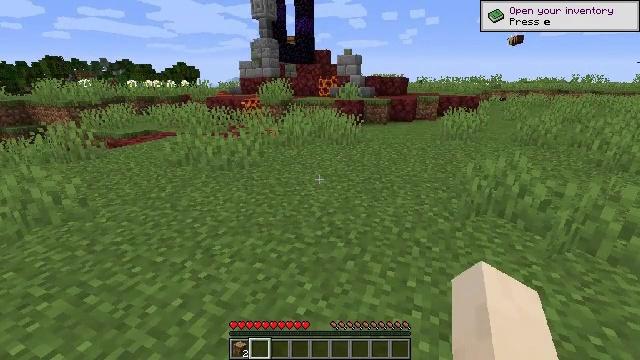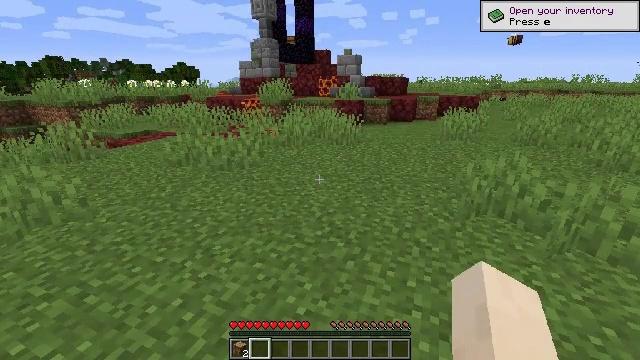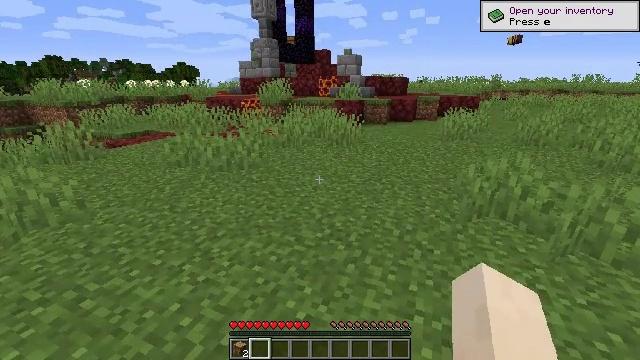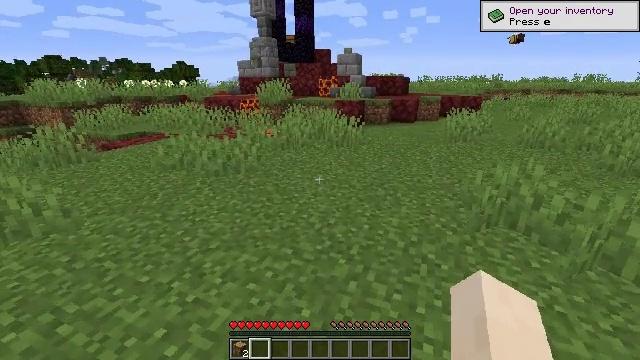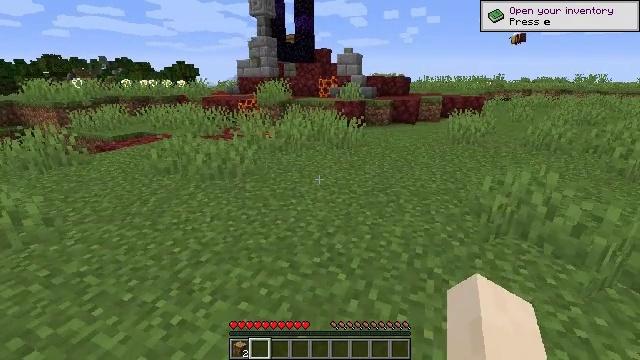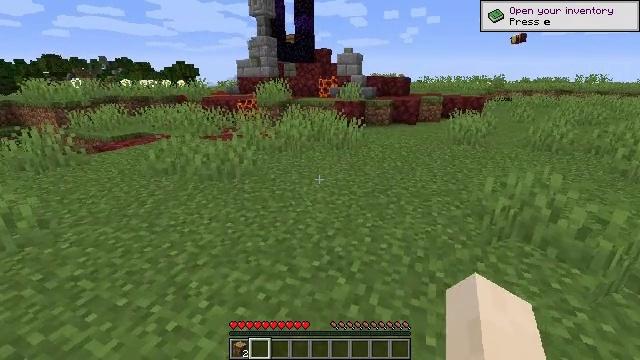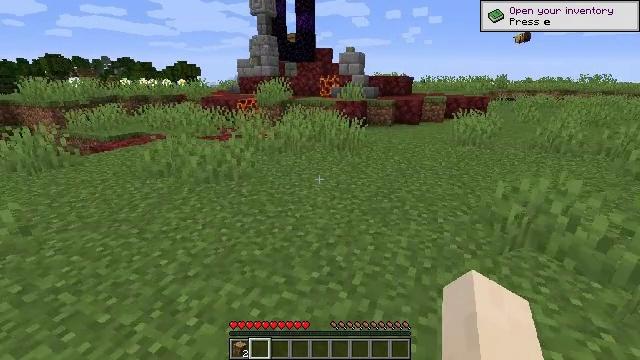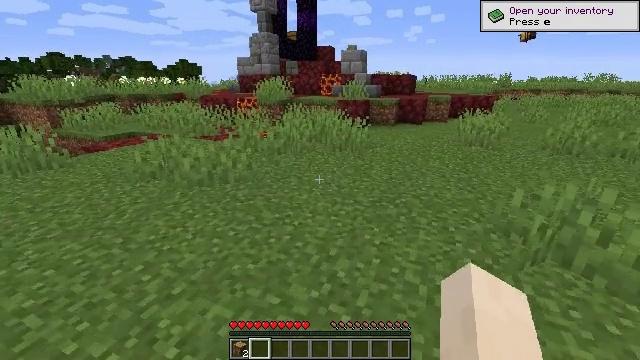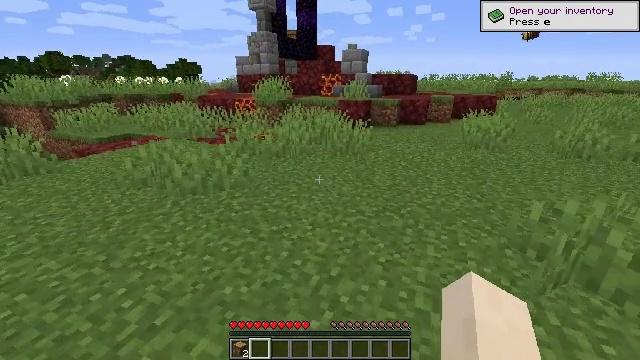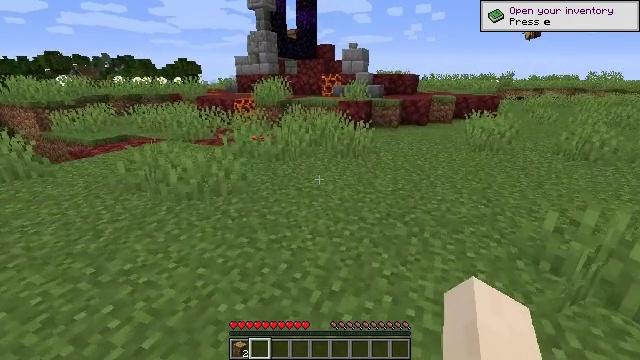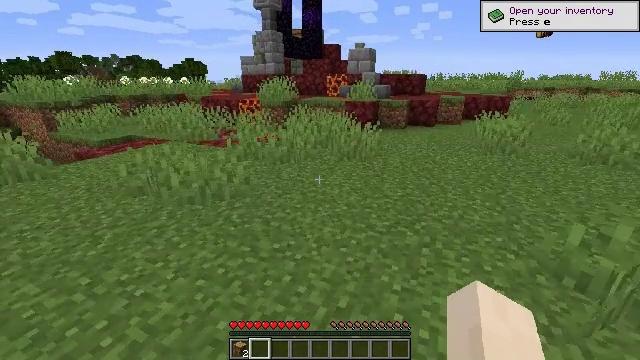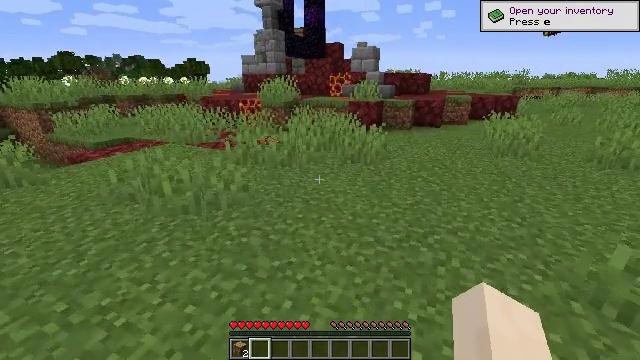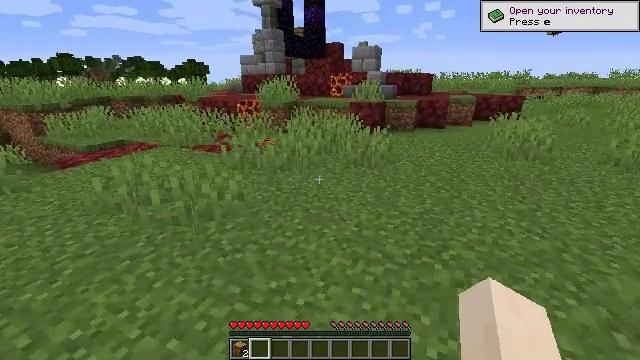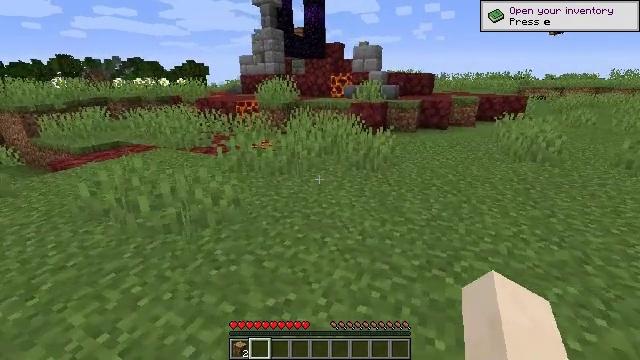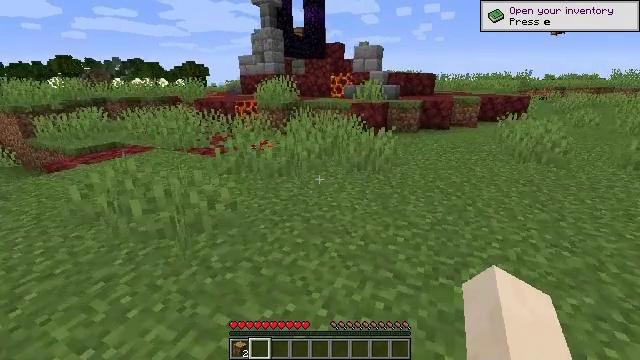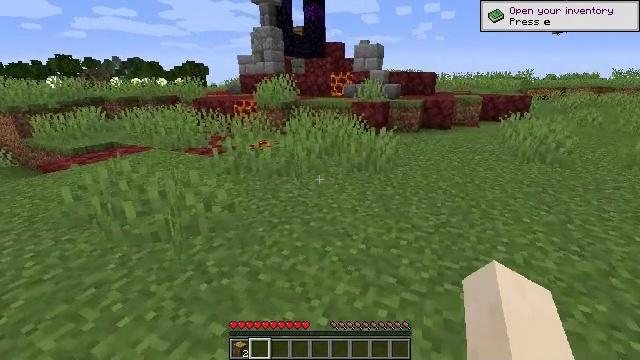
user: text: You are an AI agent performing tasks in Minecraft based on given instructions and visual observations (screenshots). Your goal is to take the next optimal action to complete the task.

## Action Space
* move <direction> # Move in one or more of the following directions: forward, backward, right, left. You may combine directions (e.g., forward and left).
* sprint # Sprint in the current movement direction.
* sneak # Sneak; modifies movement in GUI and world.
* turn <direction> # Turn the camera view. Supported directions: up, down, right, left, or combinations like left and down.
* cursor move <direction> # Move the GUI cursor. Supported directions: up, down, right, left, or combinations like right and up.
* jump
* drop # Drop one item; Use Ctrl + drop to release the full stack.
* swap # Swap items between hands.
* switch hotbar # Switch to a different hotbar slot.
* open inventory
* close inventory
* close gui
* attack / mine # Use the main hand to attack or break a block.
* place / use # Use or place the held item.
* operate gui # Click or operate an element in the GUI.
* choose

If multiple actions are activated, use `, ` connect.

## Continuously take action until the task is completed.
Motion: motion action
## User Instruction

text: Be careful while mining the magma block to avoid taking damage.
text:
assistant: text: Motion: no_op
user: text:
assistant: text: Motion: move forward
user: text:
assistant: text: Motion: move forward
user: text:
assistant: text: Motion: move forward
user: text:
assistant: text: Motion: move forward
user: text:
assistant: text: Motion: move forward
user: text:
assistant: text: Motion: move forward
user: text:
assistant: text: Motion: move forward
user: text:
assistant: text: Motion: move forward
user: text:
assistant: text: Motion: move forward, turn left
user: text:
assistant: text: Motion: move forward
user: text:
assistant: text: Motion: move forward
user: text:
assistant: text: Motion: move forward
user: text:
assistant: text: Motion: move forward
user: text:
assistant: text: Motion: move forward
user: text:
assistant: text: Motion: move forward
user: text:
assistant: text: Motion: move forward, turn left and down
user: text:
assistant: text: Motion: move forward, turn left and down
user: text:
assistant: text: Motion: move forward, turn left
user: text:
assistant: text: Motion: move forward, turn left
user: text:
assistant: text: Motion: move forward, turn left
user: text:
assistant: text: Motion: move forward
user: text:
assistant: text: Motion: move forward
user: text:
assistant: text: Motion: move forward
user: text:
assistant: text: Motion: move forward
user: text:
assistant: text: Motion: move forward
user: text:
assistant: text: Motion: move forward
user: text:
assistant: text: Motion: move forward
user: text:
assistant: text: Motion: move forward
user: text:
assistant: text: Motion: move forward